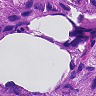
Metastatic tissue present: yes